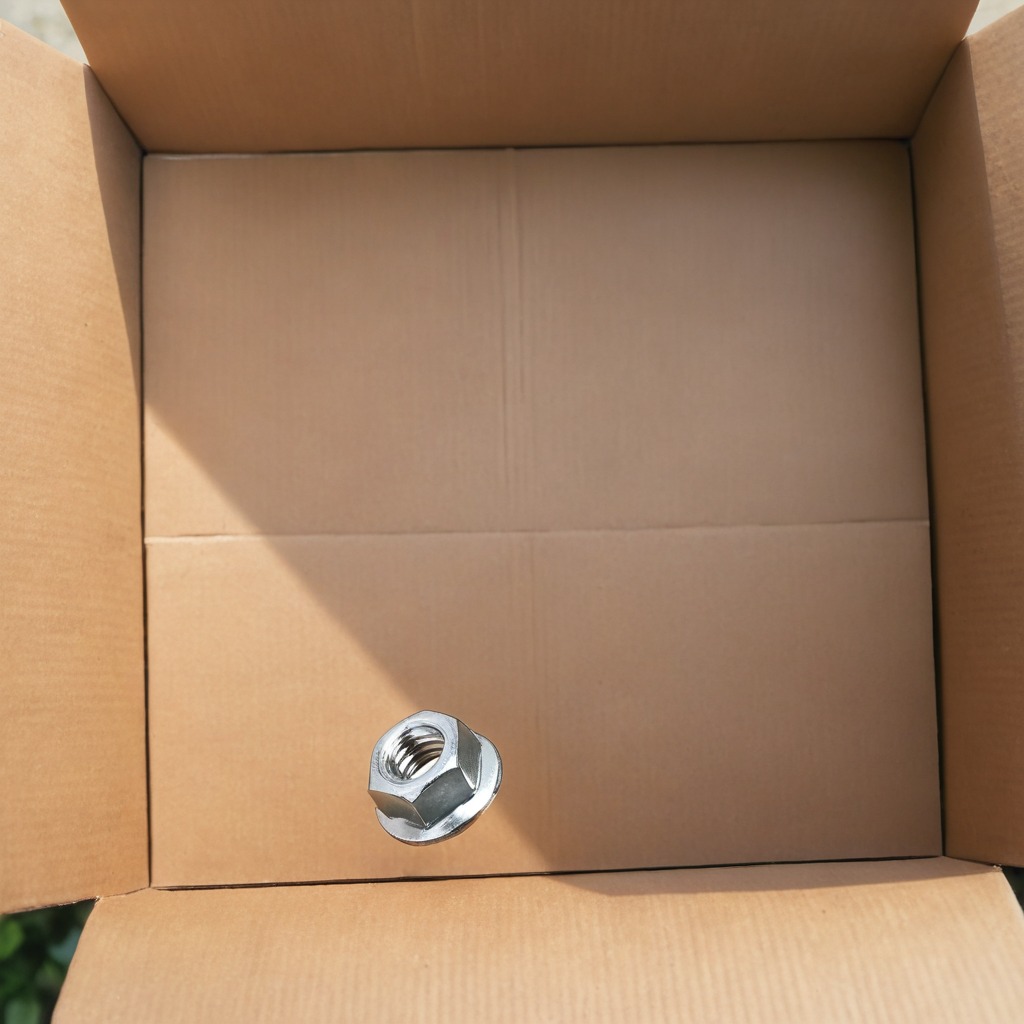
A metal nut is lying on the cardboard box surface.